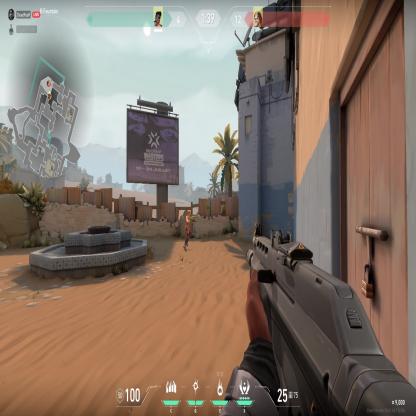
Label: enemy